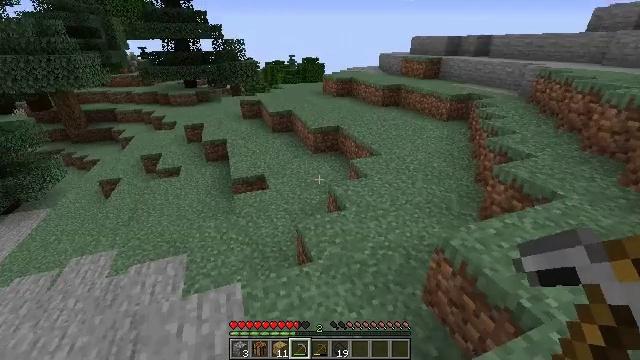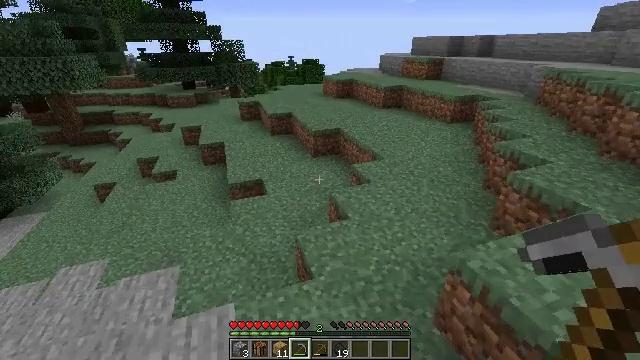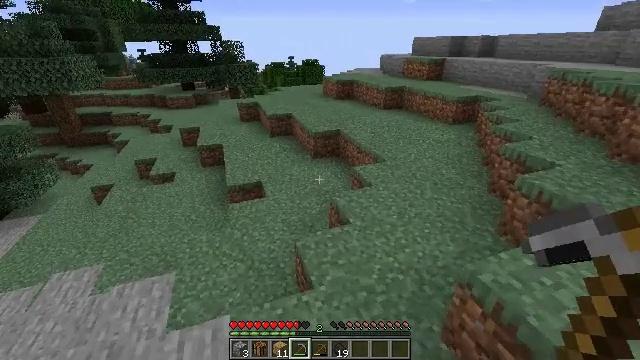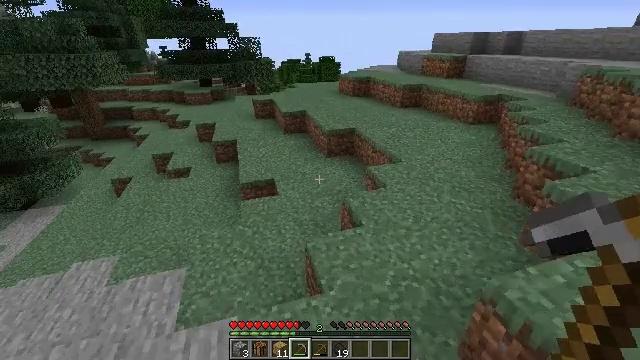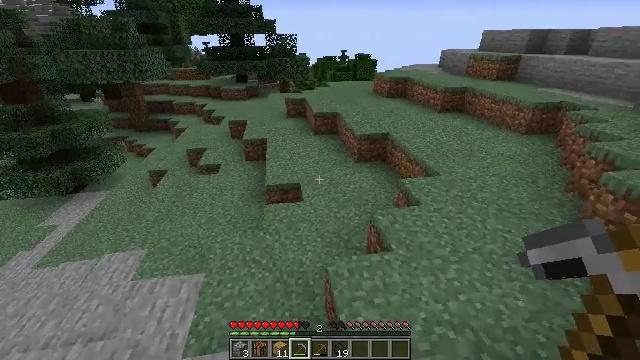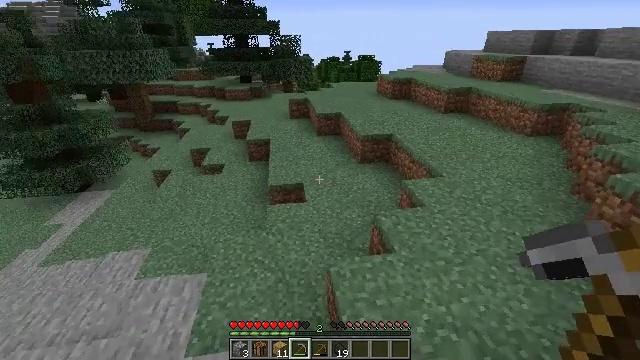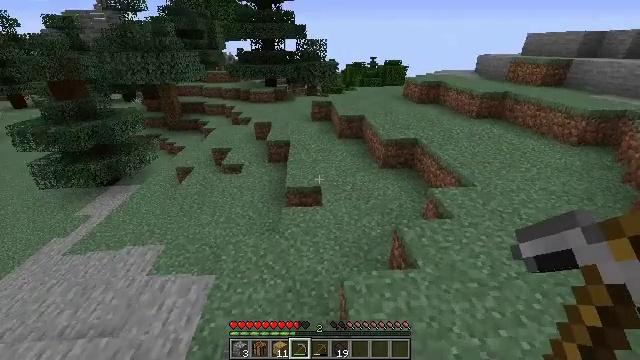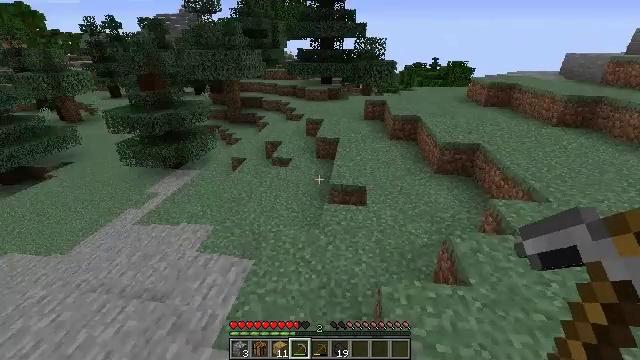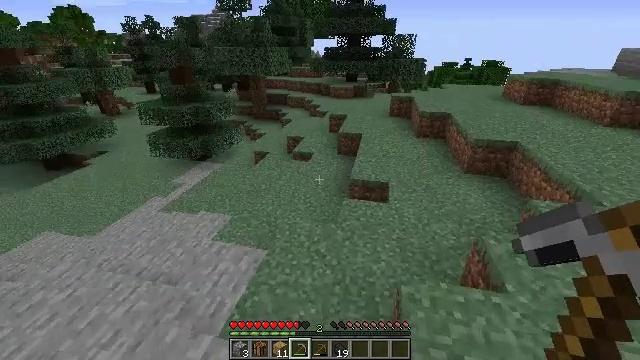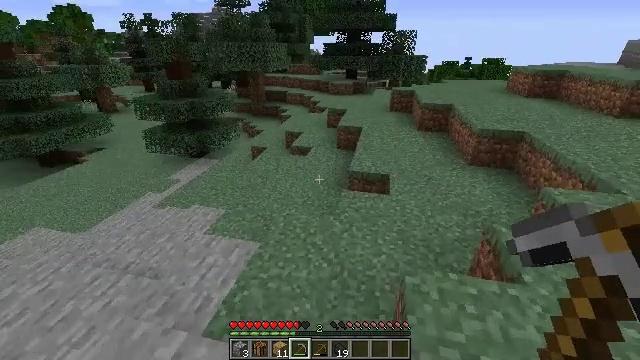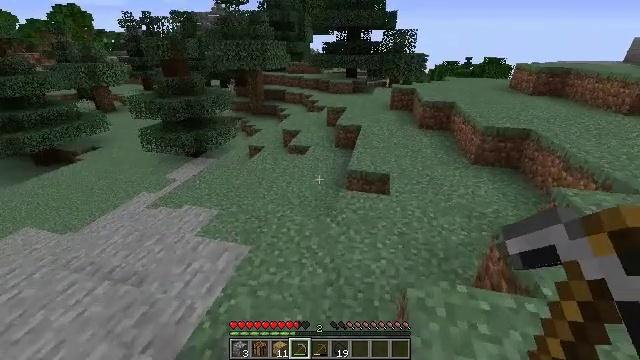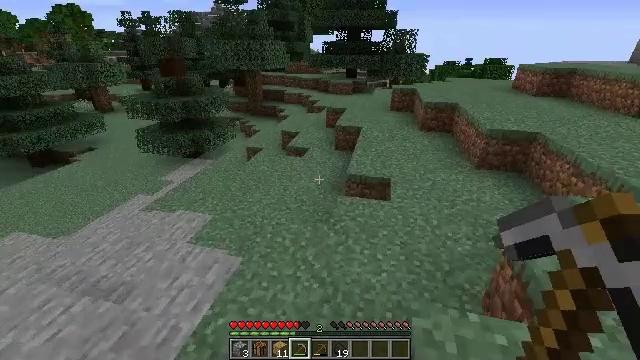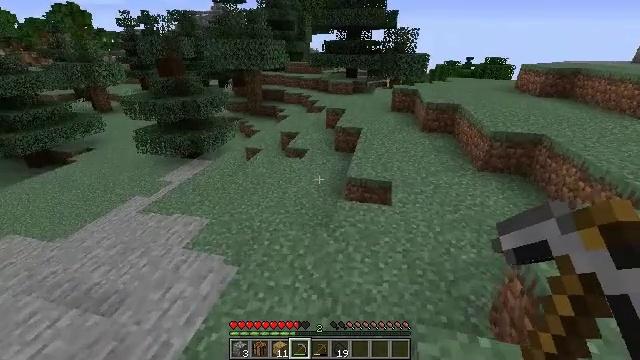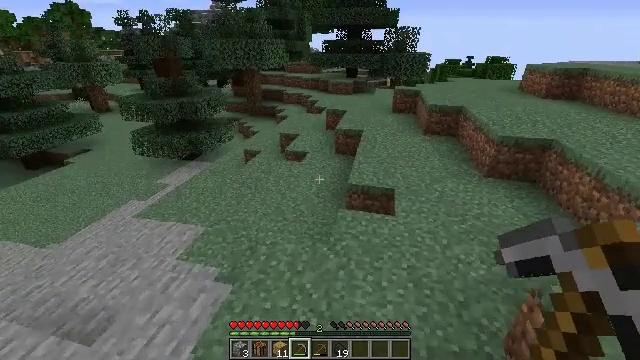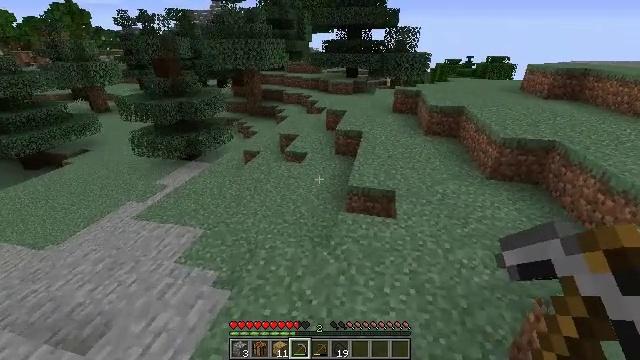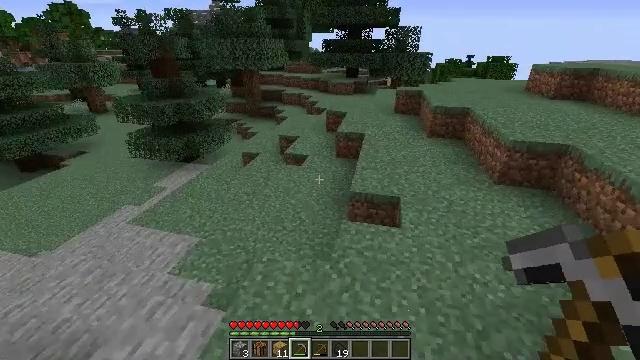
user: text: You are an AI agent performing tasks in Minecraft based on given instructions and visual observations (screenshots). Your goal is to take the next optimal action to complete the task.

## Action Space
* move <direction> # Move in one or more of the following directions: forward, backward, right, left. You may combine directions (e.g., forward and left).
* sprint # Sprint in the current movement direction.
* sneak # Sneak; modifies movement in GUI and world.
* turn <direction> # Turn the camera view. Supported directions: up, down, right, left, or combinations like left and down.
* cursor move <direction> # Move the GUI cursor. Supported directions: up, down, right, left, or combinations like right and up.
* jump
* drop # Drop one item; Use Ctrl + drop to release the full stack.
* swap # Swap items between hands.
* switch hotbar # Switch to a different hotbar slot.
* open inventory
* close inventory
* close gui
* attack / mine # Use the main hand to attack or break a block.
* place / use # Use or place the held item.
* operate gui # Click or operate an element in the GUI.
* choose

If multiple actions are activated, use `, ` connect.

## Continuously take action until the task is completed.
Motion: motion action
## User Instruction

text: Destroy the fire.
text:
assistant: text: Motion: move forward
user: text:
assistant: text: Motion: move forward
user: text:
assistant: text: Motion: move forward, turn left
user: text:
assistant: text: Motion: move forward, turn left
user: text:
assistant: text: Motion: move forward
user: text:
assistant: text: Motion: move forward, turn left
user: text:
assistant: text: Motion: move forward, turn left
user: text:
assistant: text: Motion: move forward, turn left
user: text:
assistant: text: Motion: move forward
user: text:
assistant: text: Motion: move forward
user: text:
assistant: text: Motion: move forward
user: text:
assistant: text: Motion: move forward
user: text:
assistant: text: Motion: move forward
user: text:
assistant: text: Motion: move forward
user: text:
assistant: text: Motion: move forward
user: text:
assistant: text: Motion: move forward
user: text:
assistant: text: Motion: move forward
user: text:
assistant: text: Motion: move forward
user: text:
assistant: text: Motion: move forward
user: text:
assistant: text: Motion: move forward
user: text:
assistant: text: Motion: move forward, turn right
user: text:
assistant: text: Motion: move forward
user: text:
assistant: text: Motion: move forward, turn right
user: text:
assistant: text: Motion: move forward, turn right
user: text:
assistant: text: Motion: move forward, turn right
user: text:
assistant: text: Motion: move forward, turn right
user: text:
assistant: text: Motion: move forward, turn right
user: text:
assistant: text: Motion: move forward
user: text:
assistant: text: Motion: move forward
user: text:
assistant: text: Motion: move forward